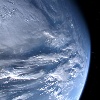
Label: cloud